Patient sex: F
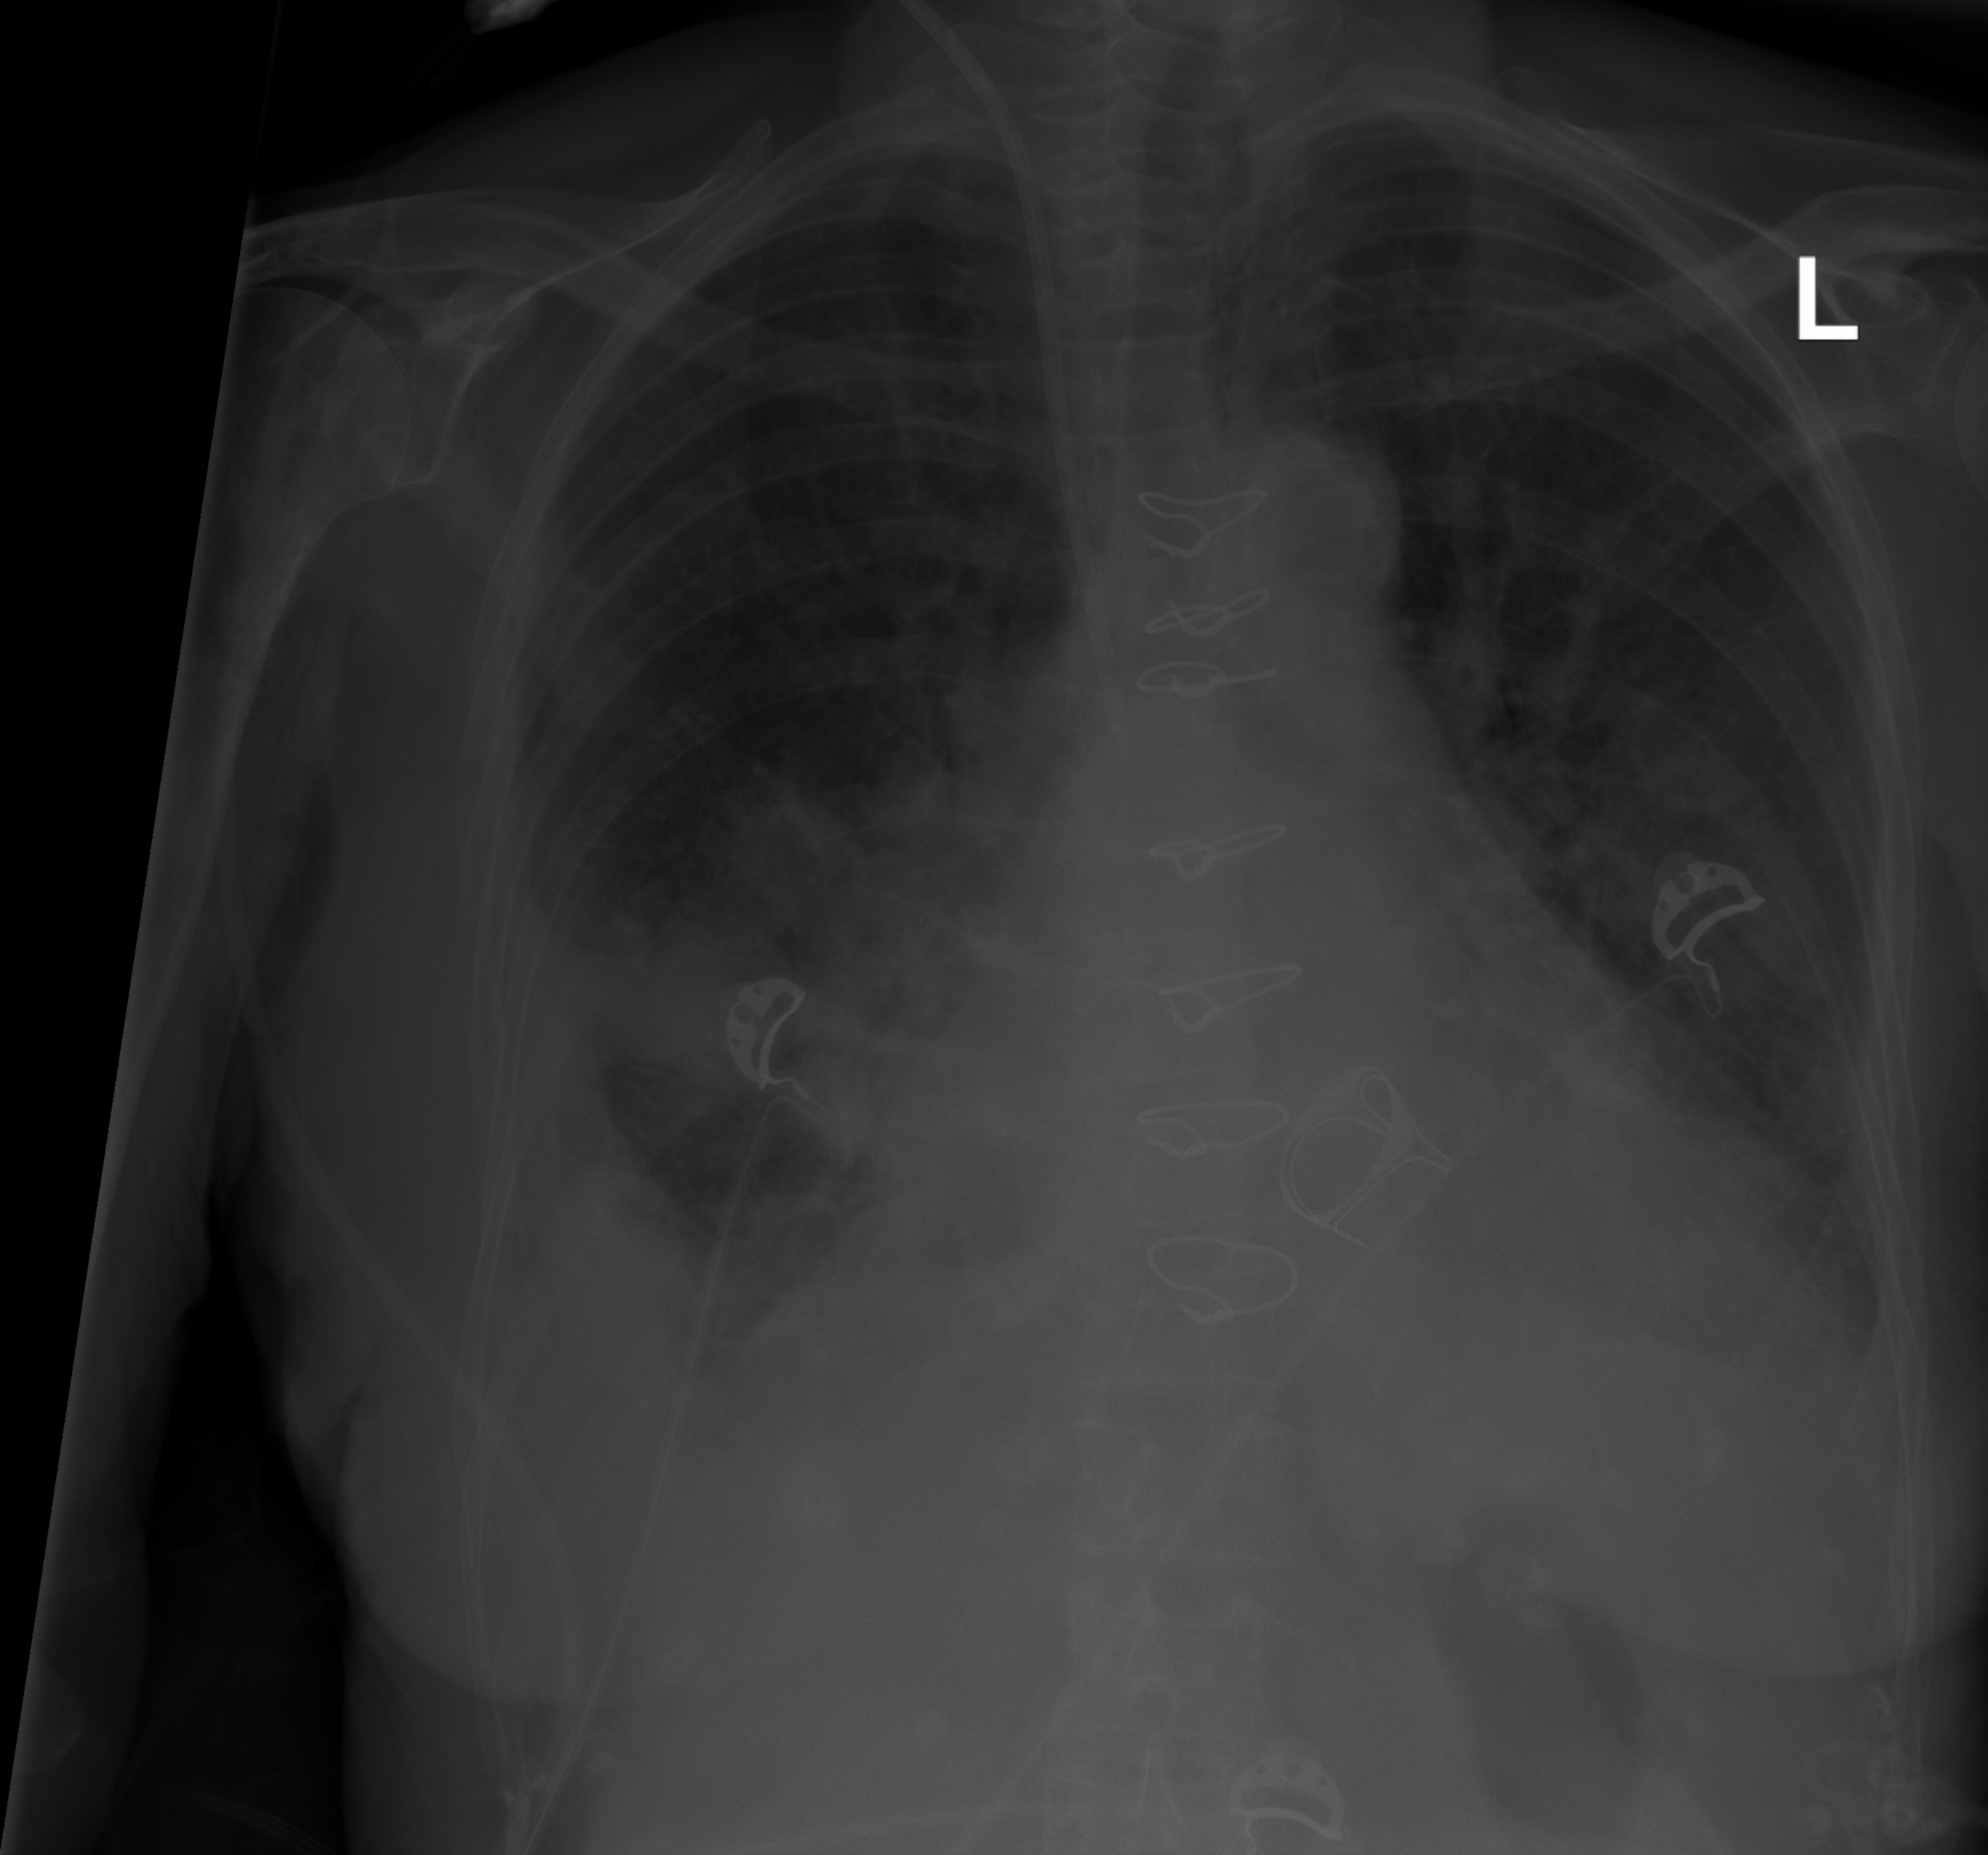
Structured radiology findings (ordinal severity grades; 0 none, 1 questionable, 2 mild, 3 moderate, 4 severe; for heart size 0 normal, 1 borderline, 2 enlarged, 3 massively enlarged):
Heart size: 2
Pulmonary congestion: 0
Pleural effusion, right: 3
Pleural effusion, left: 1
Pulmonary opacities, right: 3
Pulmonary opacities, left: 2
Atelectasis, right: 2
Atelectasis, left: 0